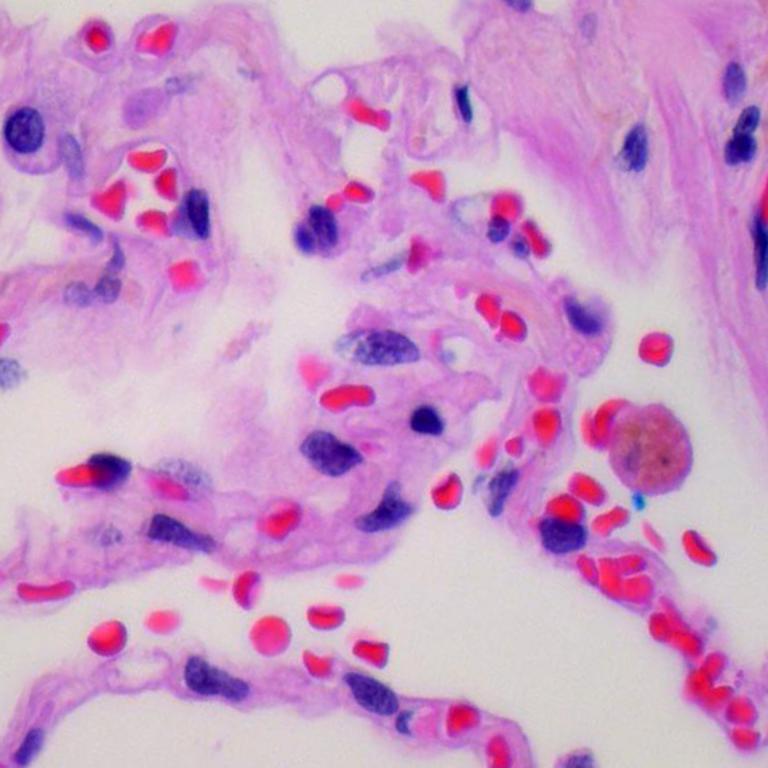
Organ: lung
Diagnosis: benign